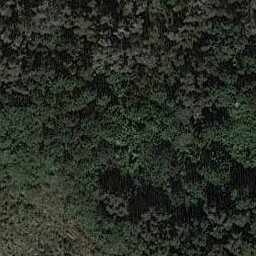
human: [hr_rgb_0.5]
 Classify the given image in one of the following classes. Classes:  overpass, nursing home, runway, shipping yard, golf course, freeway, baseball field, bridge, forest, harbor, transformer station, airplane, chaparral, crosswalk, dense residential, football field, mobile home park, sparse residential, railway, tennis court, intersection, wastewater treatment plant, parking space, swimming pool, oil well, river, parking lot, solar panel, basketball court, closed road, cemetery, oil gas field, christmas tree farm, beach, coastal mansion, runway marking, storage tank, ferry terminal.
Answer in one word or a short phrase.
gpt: forest